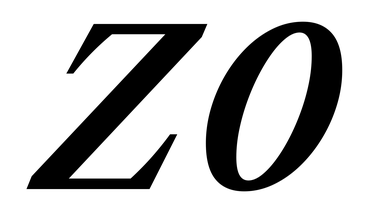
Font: LibreCaslonText-Italic_SemiBold_Italic